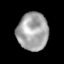
Tissue: lung
Cell type: Others
Senescence score: 0.1854
Nuclear area (px): 1143
Mean DAPI intensity: 164.767